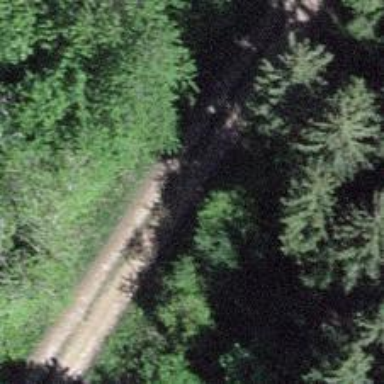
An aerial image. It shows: Track with compacted grade2 surface.